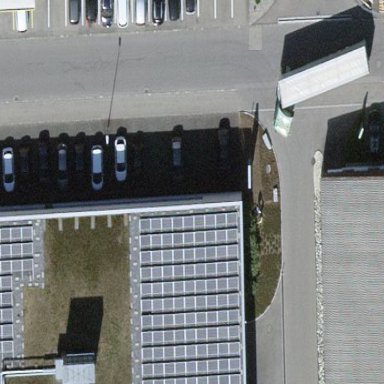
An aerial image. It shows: Solar power generator.